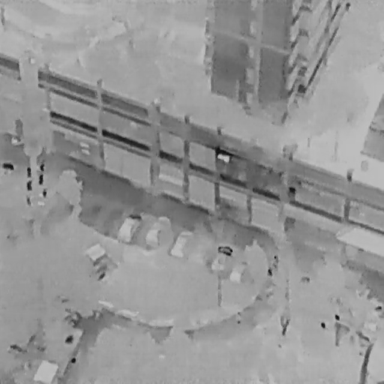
There are five Cars in the infrared image.